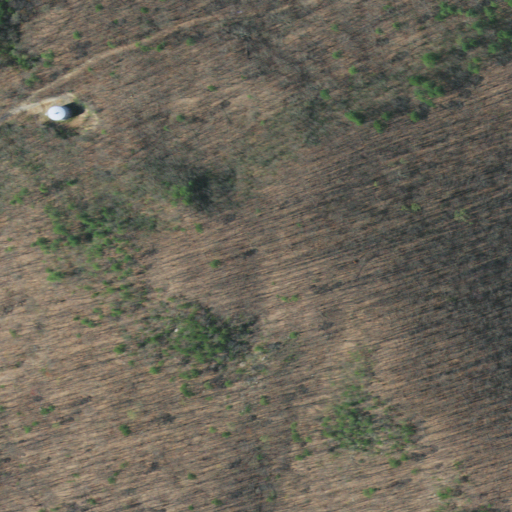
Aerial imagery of ridge(s) in Tennessee named Stone Mountain containing deciduous forest, mixed forest, open development, and low intensity development